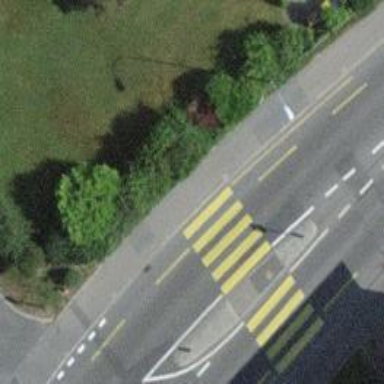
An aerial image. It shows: Kerb serving as barrier.